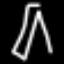
Label: pants